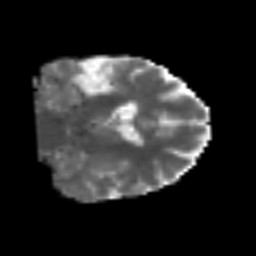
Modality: MD
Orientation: coronal
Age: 56
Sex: male
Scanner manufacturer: siemens
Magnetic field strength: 3 T
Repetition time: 6.1 s
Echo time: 0.101 s